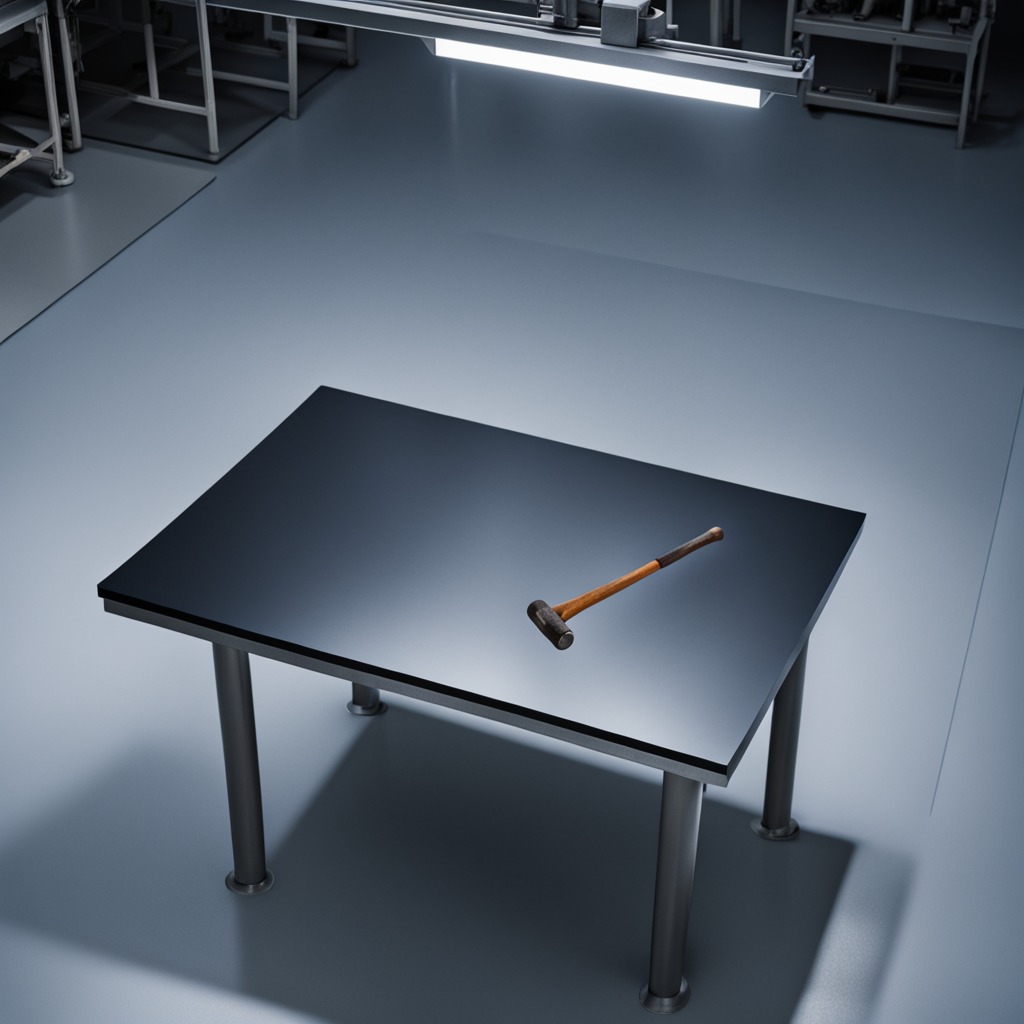
A hammer is lying on a clean empty table in the evening.